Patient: sex M, age 60
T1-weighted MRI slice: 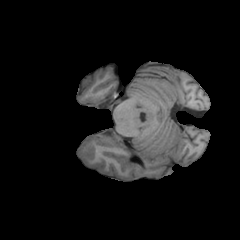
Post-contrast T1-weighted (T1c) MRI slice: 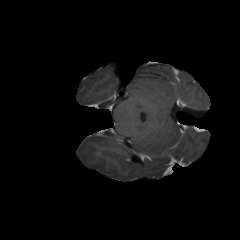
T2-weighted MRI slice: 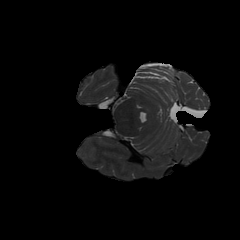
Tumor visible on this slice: no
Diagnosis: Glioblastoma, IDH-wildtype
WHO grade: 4